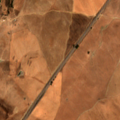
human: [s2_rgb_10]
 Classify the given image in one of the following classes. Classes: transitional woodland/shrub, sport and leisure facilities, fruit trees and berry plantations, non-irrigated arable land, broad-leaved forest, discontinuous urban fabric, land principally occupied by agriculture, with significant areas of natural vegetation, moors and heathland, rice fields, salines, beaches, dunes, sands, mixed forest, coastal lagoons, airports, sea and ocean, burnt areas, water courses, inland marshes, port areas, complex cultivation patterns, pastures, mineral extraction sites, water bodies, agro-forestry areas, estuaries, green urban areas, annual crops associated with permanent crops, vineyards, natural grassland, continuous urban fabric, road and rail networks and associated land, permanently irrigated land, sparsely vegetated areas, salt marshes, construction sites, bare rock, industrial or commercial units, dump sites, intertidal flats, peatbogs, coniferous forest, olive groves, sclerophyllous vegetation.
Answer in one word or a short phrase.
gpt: non-irrigated arable land